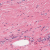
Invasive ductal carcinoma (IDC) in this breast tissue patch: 0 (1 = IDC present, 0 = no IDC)